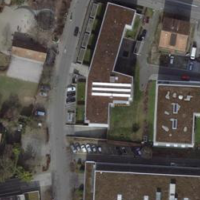
EUNIS habitat code: 54
Species observed at this site:
Tanacetum vulgare